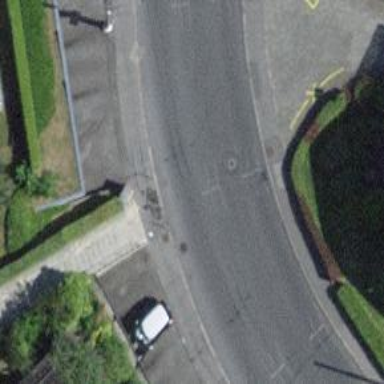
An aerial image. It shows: Set of steps on the road with adjacent ramp.